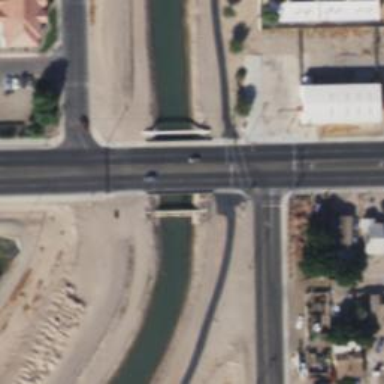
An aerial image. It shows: Canal.